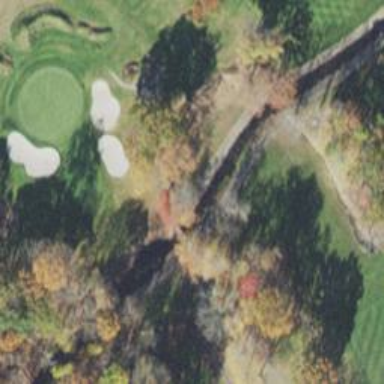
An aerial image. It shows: Path bridge on golf course.